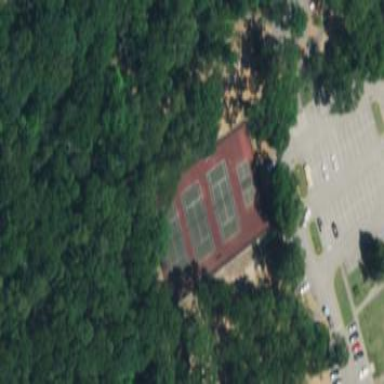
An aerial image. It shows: Tennis court on pitch.